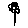
Label: flower